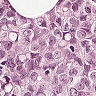
Metastatic tissue present: yes